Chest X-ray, PA view. Patient: 47 years old, sex F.
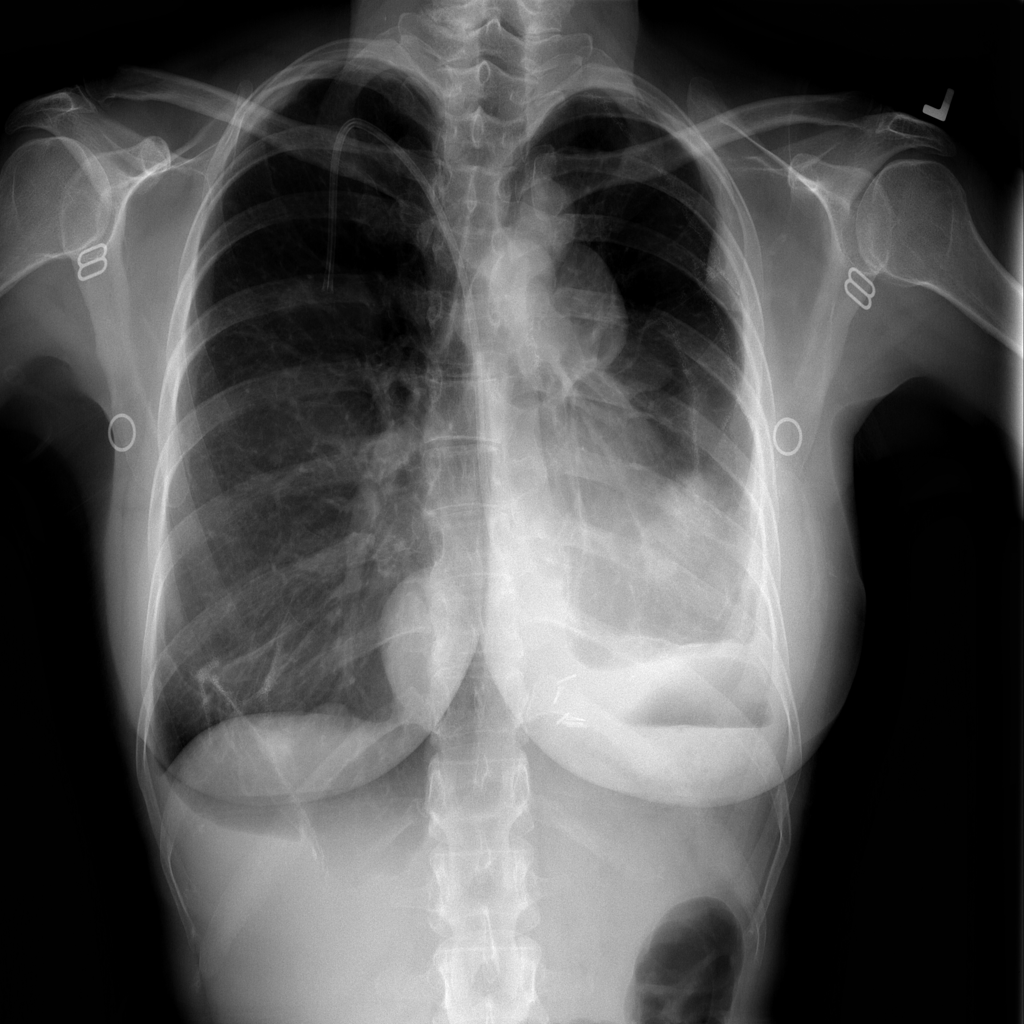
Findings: No Finding